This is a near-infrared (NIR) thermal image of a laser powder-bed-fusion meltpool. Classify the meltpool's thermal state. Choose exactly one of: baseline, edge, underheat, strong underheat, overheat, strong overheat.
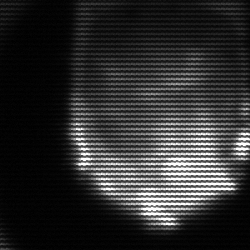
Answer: edge